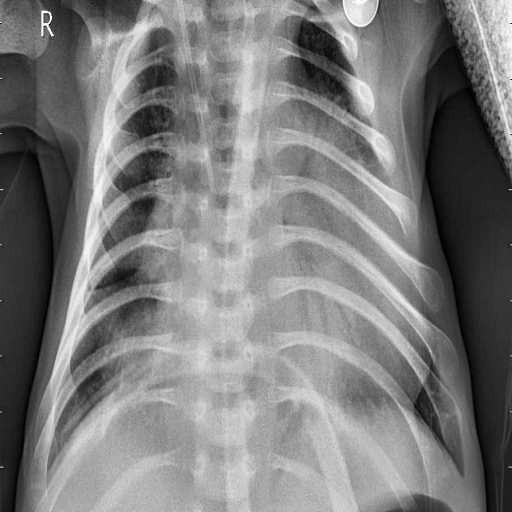
Finding: PNEUMONIA